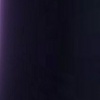
Label: space